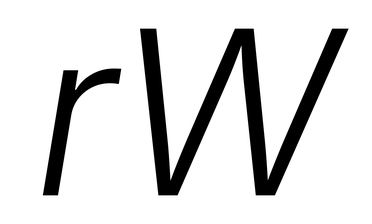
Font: Inter-Italic_Light_Italic